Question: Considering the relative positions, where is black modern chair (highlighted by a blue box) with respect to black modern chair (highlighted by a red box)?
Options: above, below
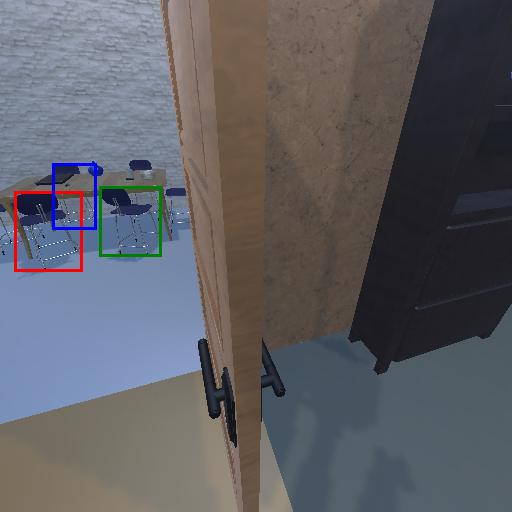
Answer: above